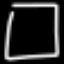
Label: square